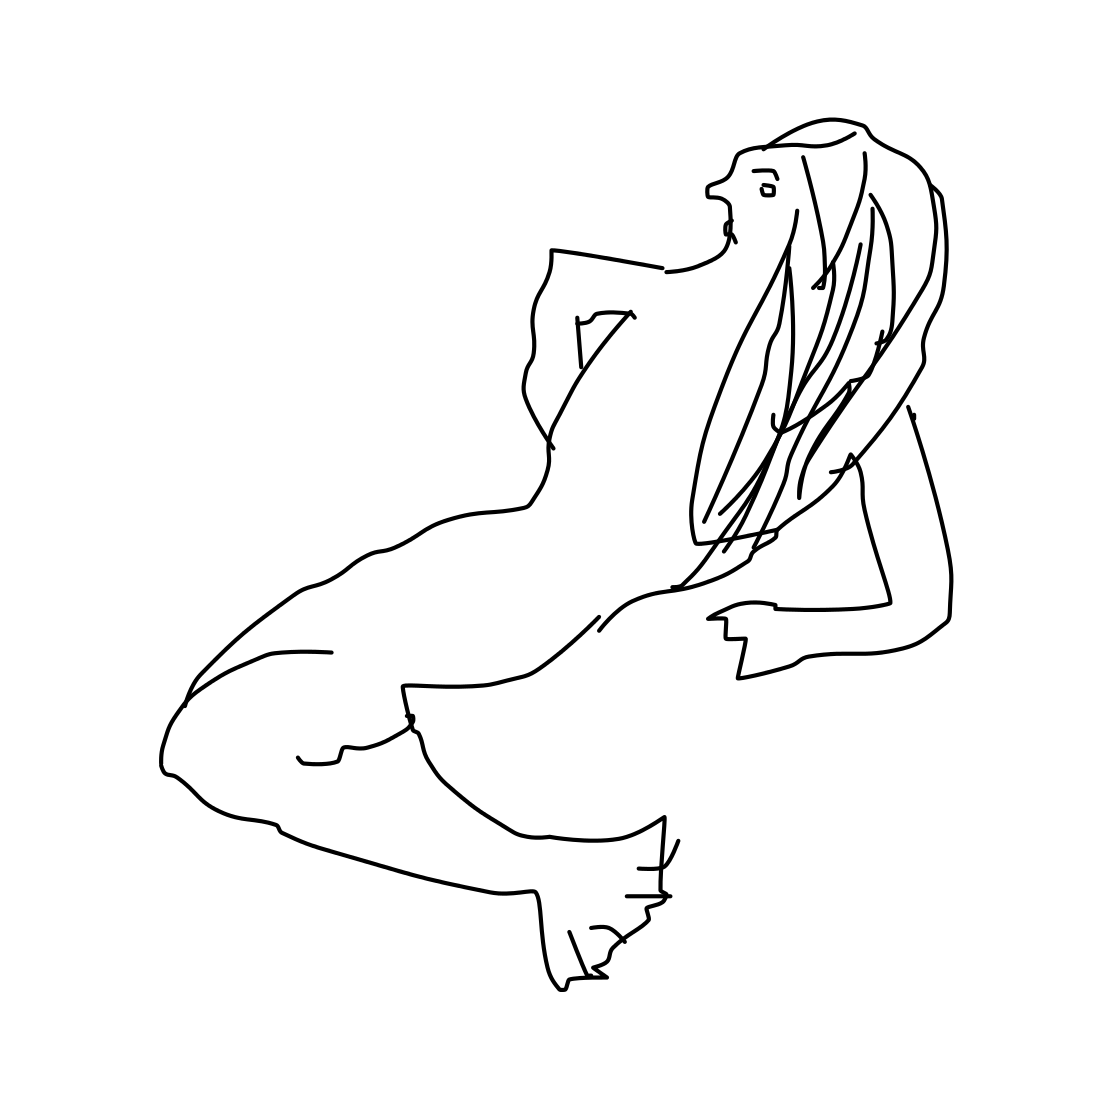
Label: mermaid